The trace is the raw vibration amplitude of a rotating bearing as a function of time. What is the most likely bearing condition (normal, inner_race, outer_race, ball)?
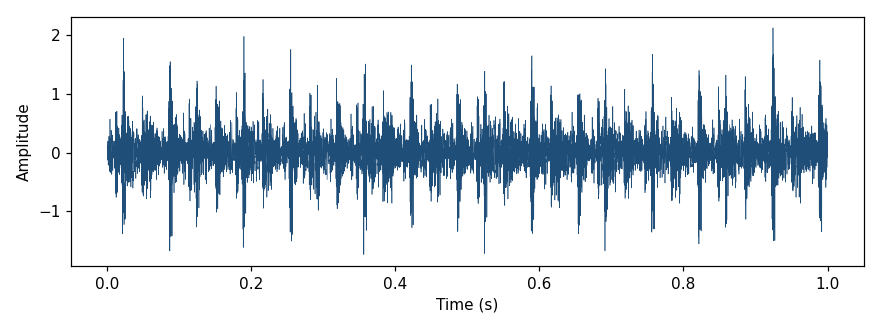
Answer: outer_race